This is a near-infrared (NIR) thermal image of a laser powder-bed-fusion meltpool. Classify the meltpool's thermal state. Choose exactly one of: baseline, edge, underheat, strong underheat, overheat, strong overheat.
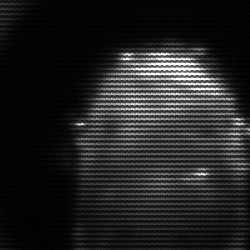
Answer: baseline